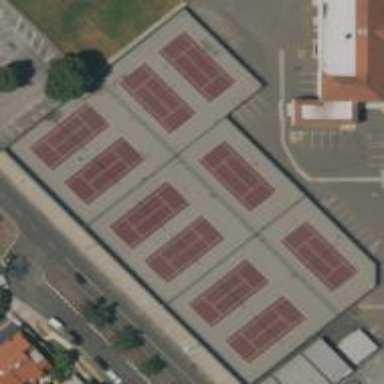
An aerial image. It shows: Tennis court on pitch designated for leisure land.